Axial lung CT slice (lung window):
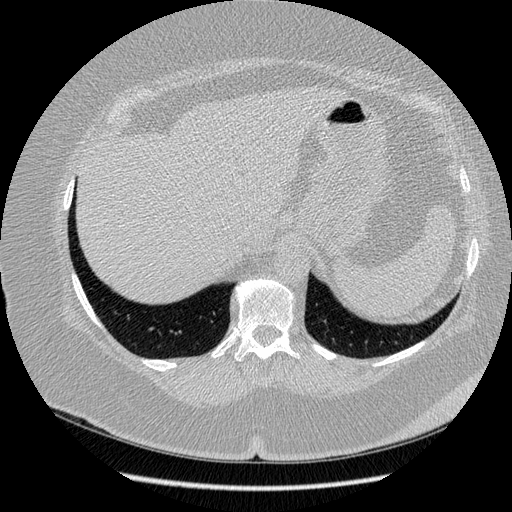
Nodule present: no